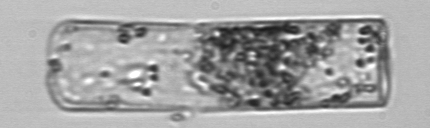
Label: Guinardia_flaccida